Question: I can't seem to find out how to format my javadoc to show
to show up with links to String rather than the whole path. I've gone through several different <URL> with no luck.

I was hoping to make it look more in line with how documents at oracle look.
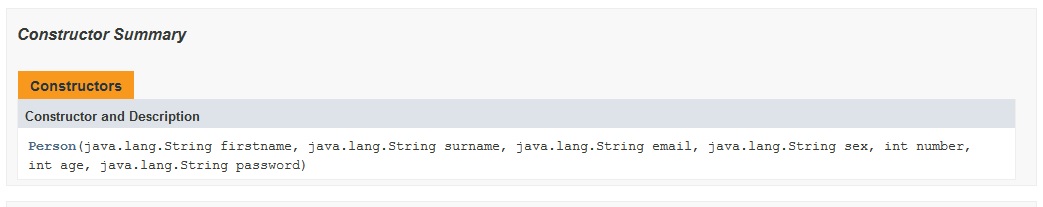
Answer: You can run javadoc with the '-link' or '-linkoffline' parameter and point it to Oracle's javadoc:
'''
> javadoc -link https://docs.oracle.com/javase/8/docs/api/ src/*
'''